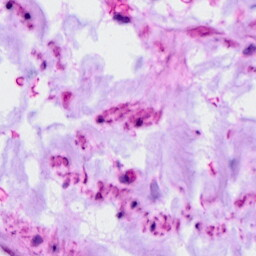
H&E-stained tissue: Ovarian